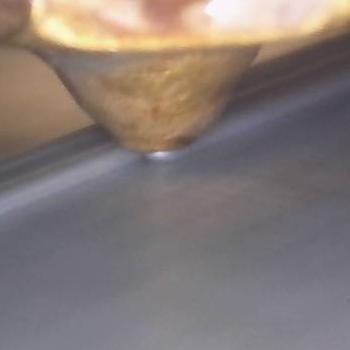
Flow rate: 94%